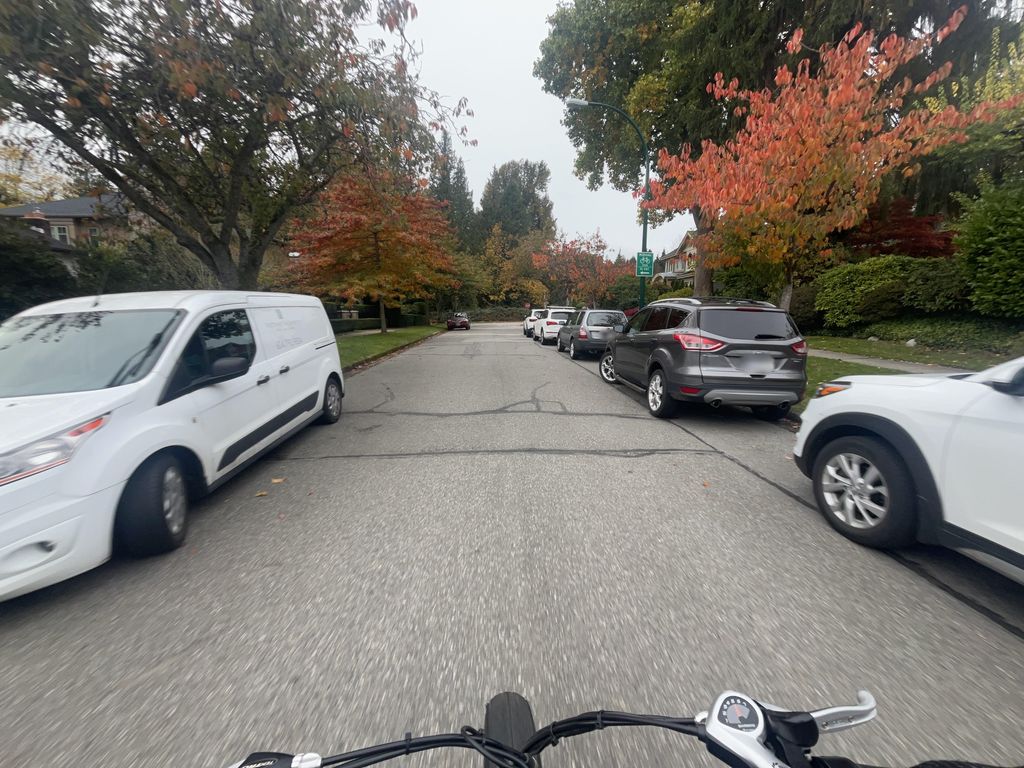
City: vancouver